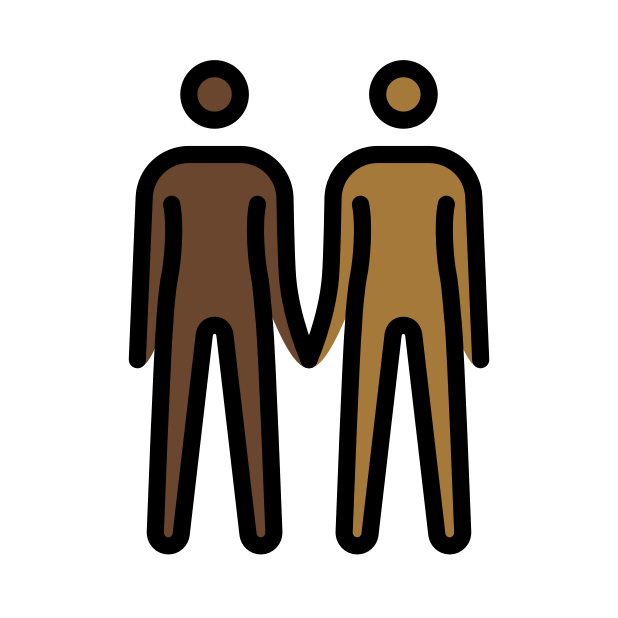
people holding hands: dark skin tone, medium-dark skin tone